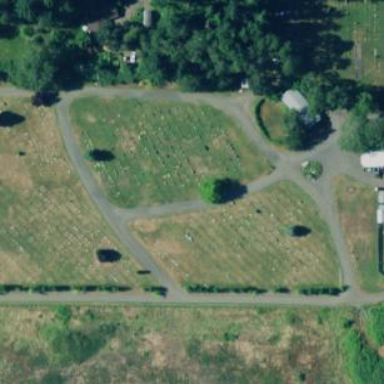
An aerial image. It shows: Cemetery.